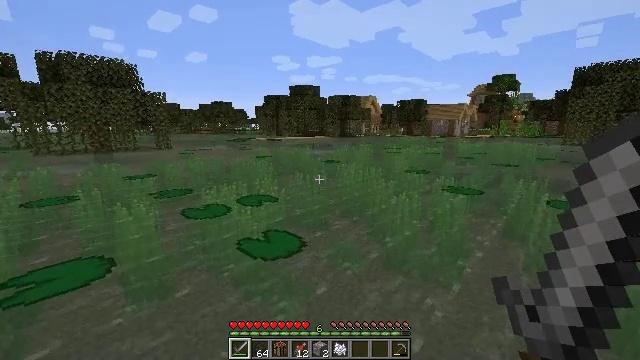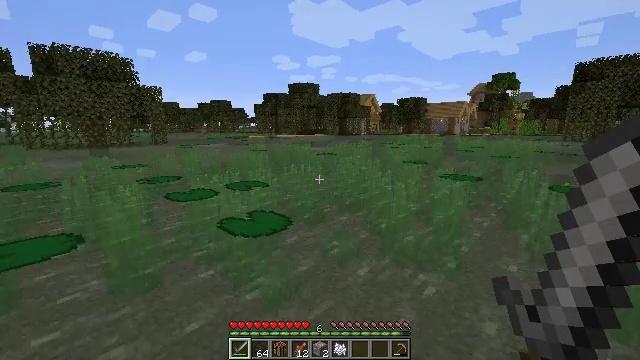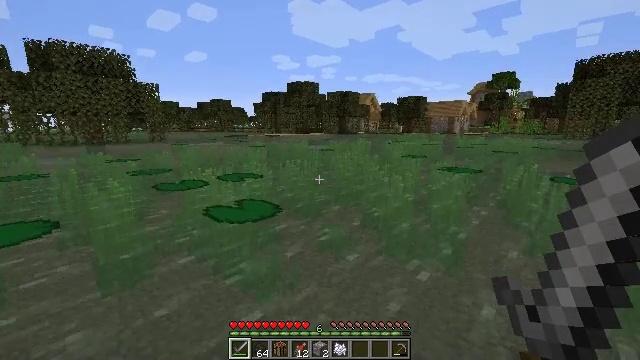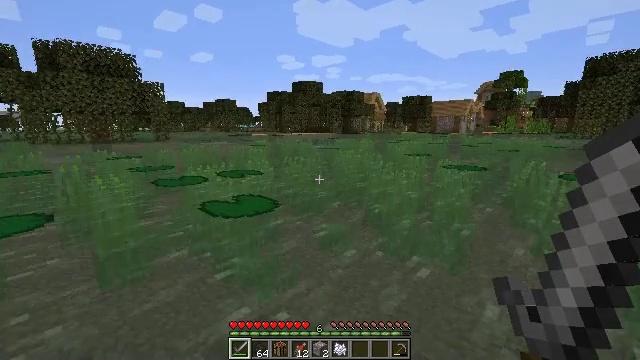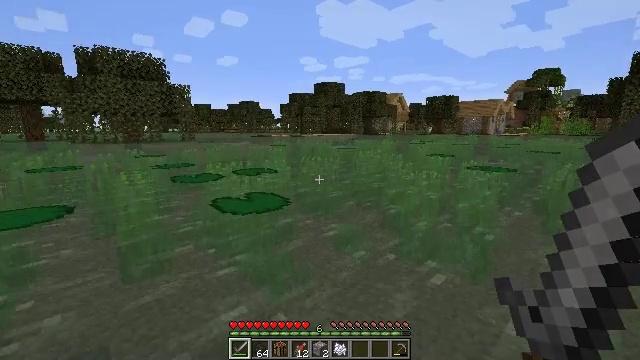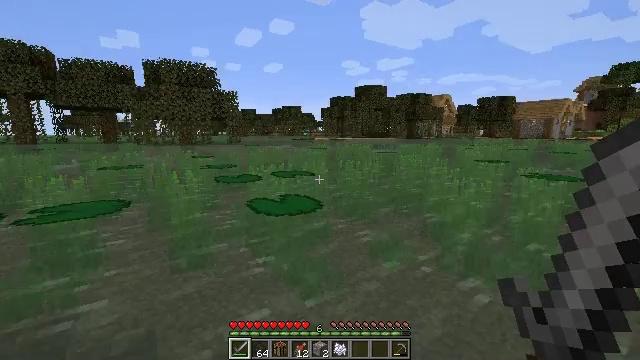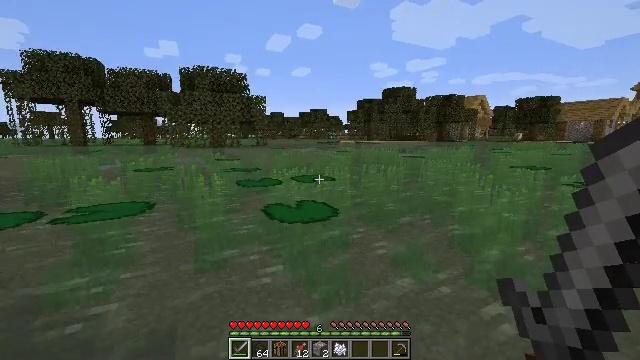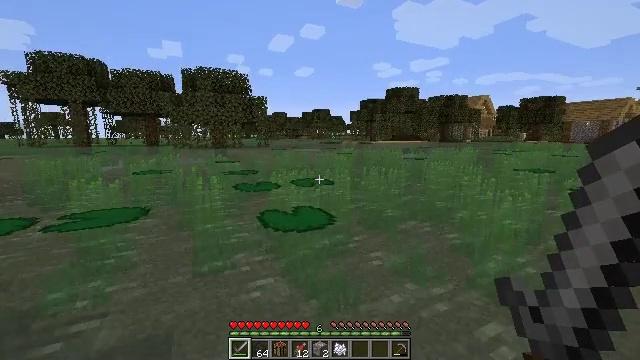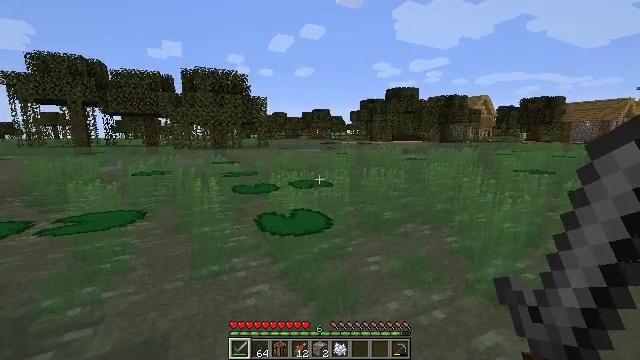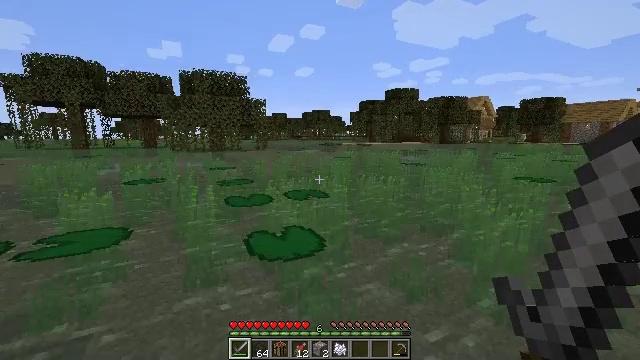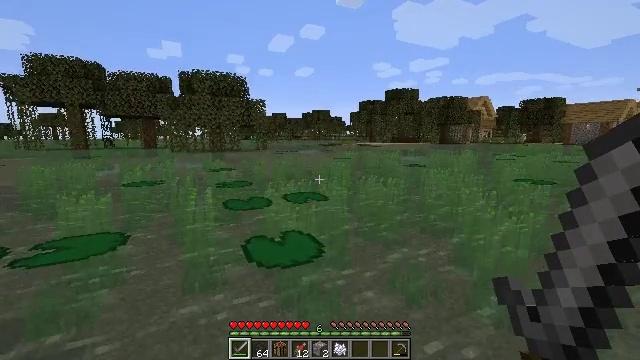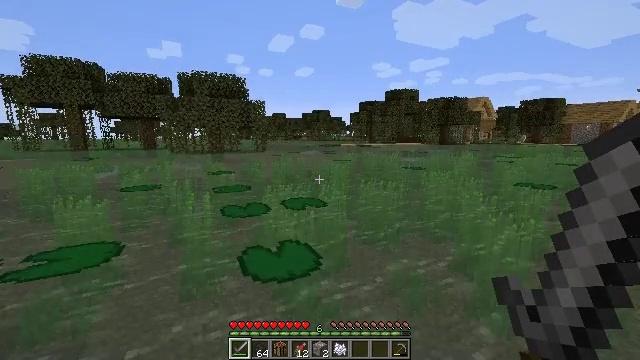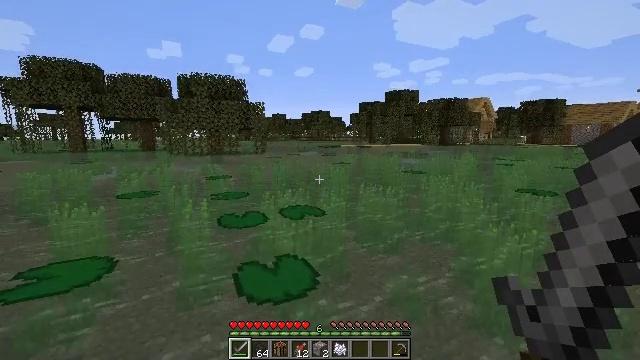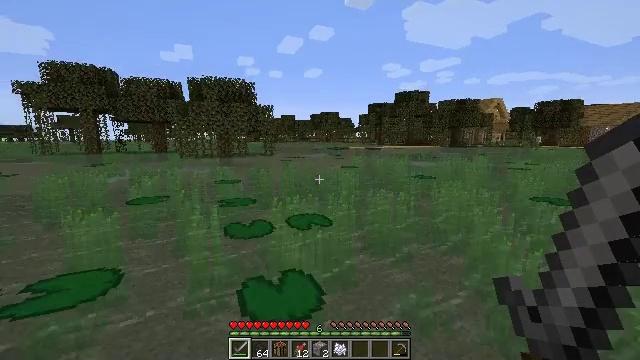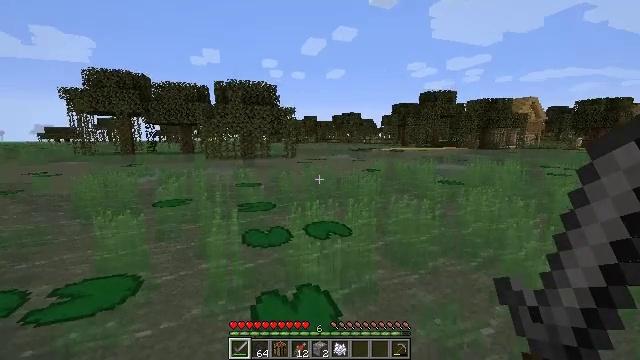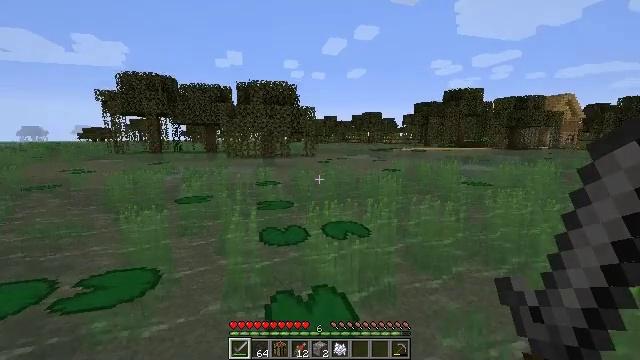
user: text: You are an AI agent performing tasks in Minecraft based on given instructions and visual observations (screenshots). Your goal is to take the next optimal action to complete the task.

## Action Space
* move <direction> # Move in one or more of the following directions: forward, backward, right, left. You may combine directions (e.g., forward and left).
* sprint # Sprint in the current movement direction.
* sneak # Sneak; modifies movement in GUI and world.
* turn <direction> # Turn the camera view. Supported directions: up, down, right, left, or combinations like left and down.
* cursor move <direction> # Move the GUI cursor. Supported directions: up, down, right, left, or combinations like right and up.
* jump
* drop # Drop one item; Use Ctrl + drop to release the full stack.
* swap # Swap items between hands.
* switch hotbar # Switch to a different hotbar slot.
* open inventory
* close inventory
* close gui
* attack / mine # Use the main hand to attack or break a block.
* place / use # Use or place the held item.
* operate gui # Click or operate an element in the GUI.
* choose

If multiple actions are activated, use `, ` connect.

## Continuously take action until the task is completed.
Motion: motion action
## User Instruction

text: Collect the yellow bed from its place.
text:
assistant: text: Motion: move forward and move right, jump
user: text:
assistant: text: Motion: move forward and move right, jump
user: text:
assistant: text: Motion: move forward and move right, turn left, jump
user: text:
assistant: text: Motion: move forward and move right, turn left, jump
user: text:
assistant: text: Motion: move forward and move right, turn left, jump
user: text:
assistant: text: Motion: move forward, turn left, jump
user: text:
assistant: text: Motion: move forward, jump
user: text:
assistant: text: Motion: move forward, jump
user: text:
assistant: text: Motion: move forward, jump
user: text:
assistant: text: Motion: move forward, jump
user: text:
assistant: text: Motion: move forward, jump
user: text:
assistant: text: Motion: move forward, jump
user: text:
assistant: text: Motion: move forward, turn left, jump
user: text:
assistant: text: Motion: move forward, turn left, jump
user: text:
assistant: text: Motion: move forward, turn left, jump
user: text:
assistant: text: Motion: move forward, turn left, jump
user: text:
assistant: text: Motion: move forward, turn left, jump
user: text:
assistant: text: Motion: move forward, jump
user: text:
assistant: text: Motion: move forward, jump
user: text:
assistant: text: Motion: move forward, jump
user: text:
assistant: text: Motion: move forward, jump
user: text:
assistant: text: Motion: move forward, jump
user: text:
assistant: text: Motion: move forward, jump
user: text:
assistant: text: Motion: move forward, jump
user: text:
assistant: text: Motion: move forward, jump
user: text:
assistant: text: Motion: move forward and move left, turn right, jump
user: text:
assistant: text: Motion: move forward and move left, turn right and down, jump
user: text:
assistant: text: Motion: move forward and move left, turn right and down, jump
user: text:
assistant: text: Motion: move forward and move left, turn right and down, jump
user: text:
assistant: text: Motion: move forward and move left, turn right and down, jump